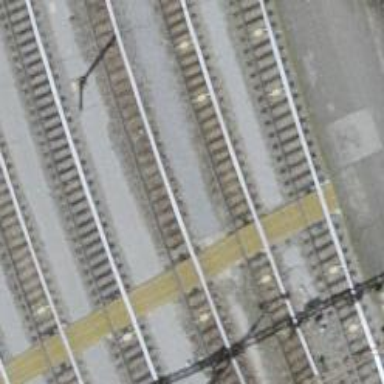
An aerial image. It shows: Railway crossing.